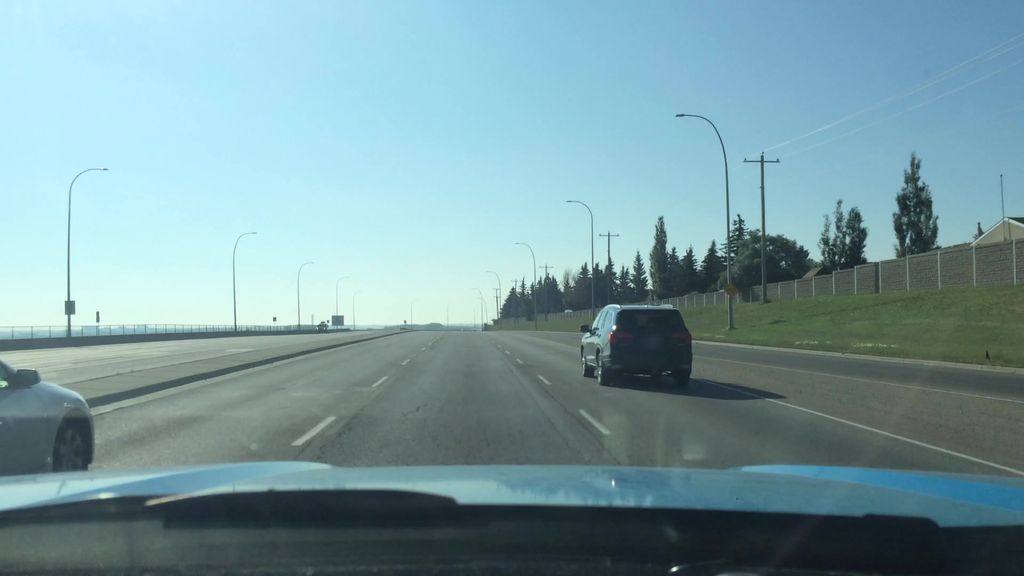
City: calgary